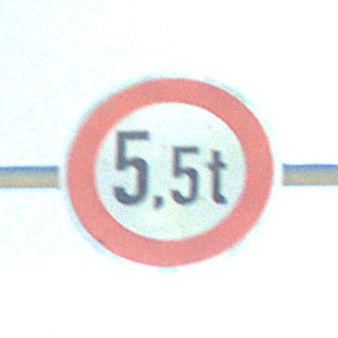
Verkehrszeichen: TatsaechlicheMasse
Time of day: Midday
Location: Outdoor (Special)
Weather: PartlyCloudy
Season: NotSpecified
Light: Natural